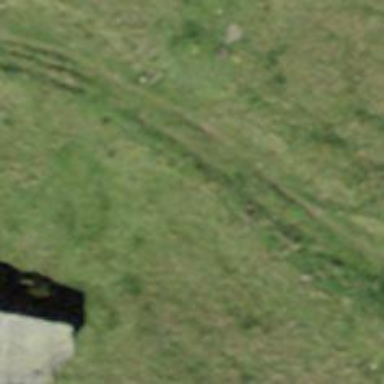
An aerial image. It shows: Track with ground surface. The track type is grade 5.